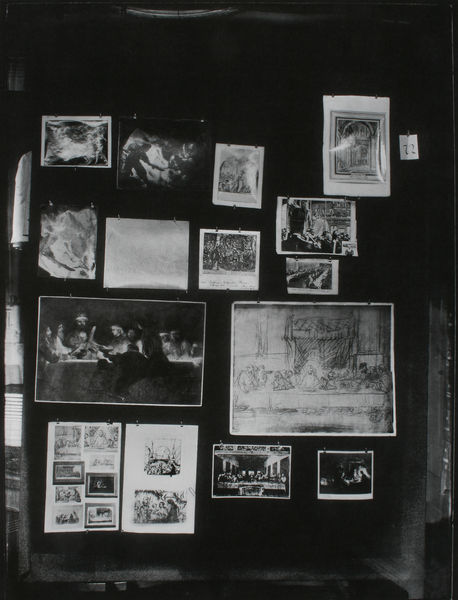
Titel: Der Bilderatlas Mnemosyne - Tafel 72
Künstler: Aby Warburg
Standort: London
Institution: Warburg Institute ©
Schlagwörter: blätter, dunkel, gemälde, gruppe, mann, schatten, weiß, menschen, grau, hell, hintergrund, holz, licht, männer, schwarz, skizze, tisch, tische, zeichnung, gebäude, tuch, malerei, regal, wand, architektur, mensch, rahmen, rembrandt, bild, porträt, öl, kirche, stoff, bilder, bücher, fotos, studie, grafik, graphik, ausdruck, material, tafel, reflexe, glanz, atelier, assemblage, collage, foto, fotografie, photographie, antike, buch, zettel, religion, schwarzweiss, kunst, mahl, vitrine, kopie, kollage, photo, ausstellung, gebärden, seiten, hängend, zahl, ziffer, jesus, sammlung, abendmahl, aufgehängt, skizzen, erinnerung, reproduktion, szenen, nummer, abbildung, schaukasten, idee, abbildungen, motive, studio, zeichnungen, leonardo, notizen, vergleich, zeichnunge, pathos, einteilung, ausschnitte, fotokopie, ikonographie, atlas, corbet, dokumente, sammelsurium, artelier, letztes abendmahl, aufhängung, klammern, fotografien, stellwand, photos, ikonologie, postkarten, kunstwerke, verwandt, stecknadeln, aufgehangen, lixhtreflexe, warburg, photographien, zusammenstellung, corbe, aby warburg, skizen, aby, mnesmosyne, vergleiche, bilderatlas, mnemosyne, reproduktionen, briefmarken, mnemosyne atlas, repros, kathegorisierung, leidenschaften, steknadeln, tafel 22, ne, 12, pinwand, recherche, 12 bilderatlas, phots, 72, nummer 72, bailder, tischmahl, dunke#